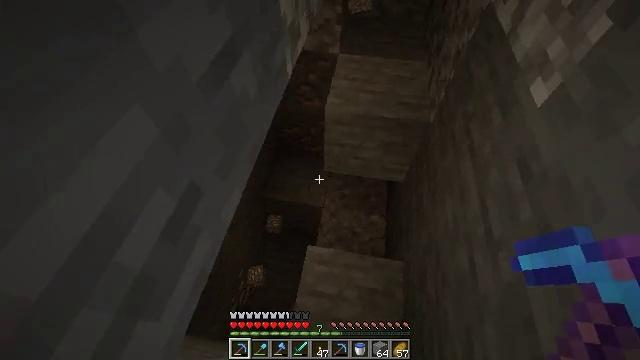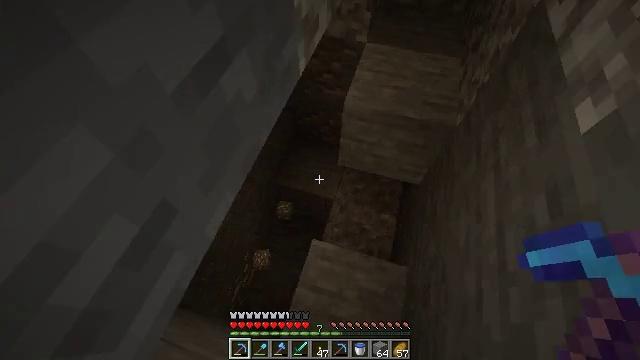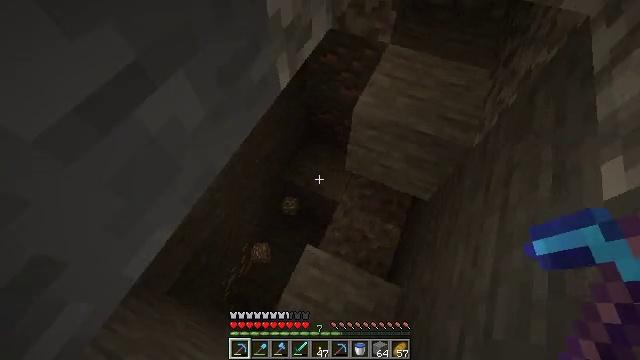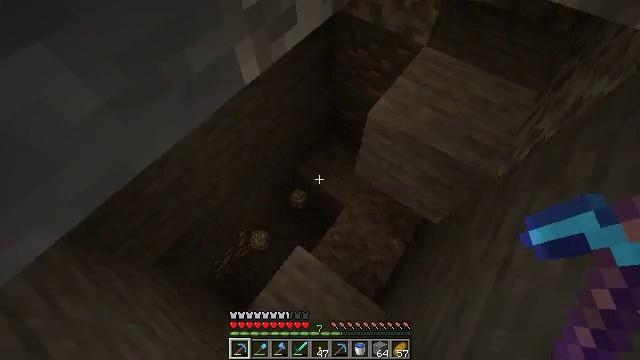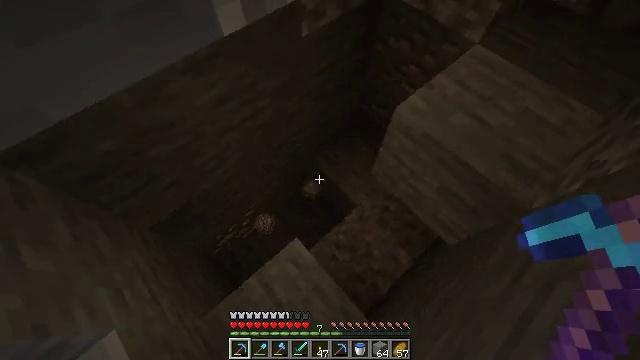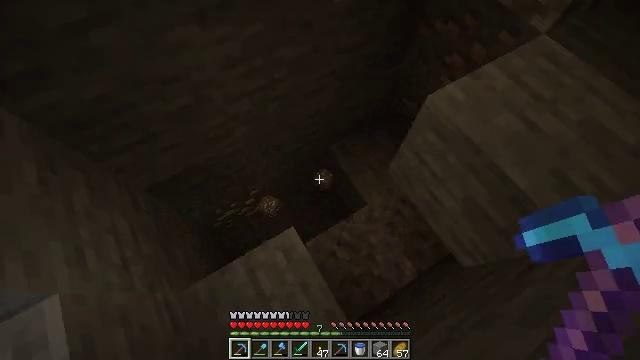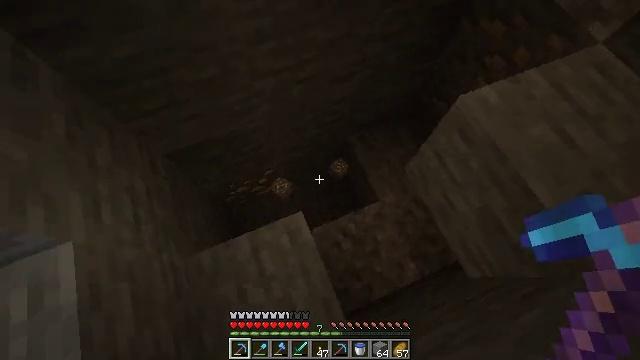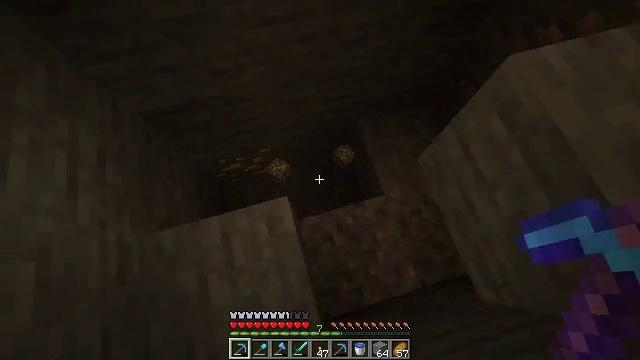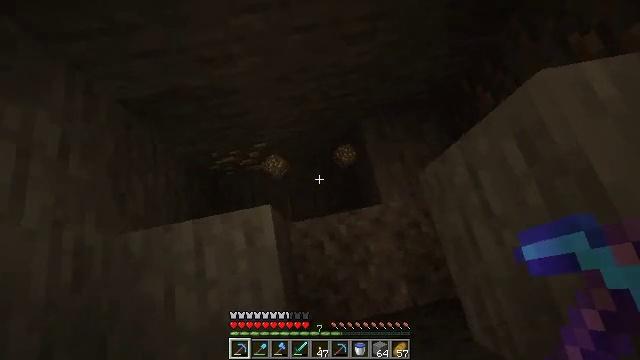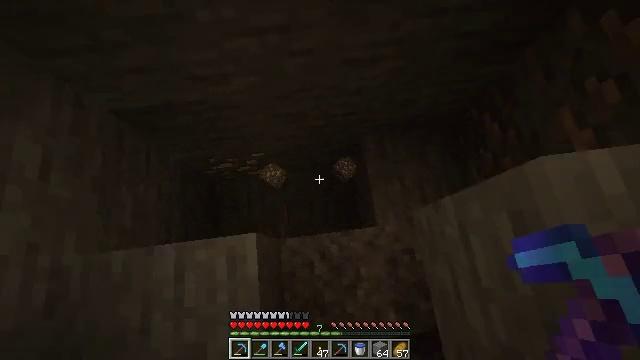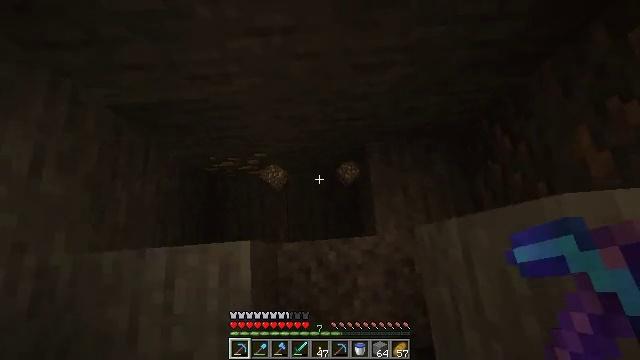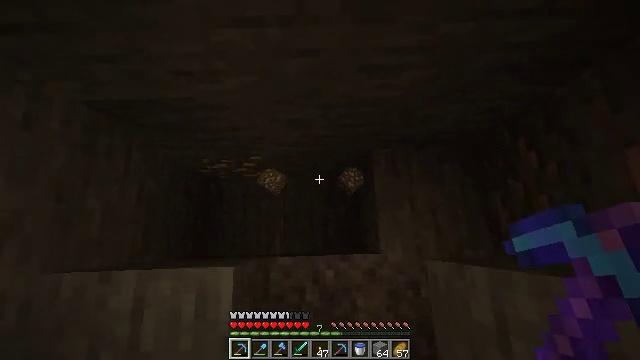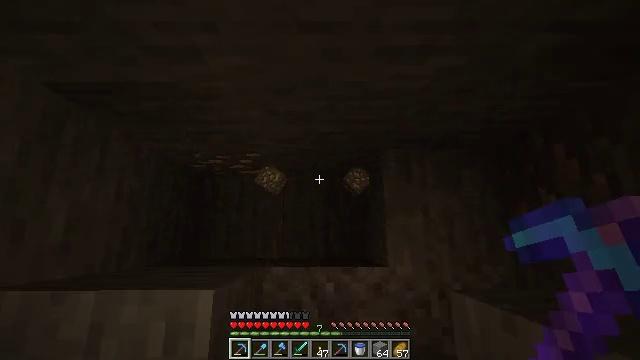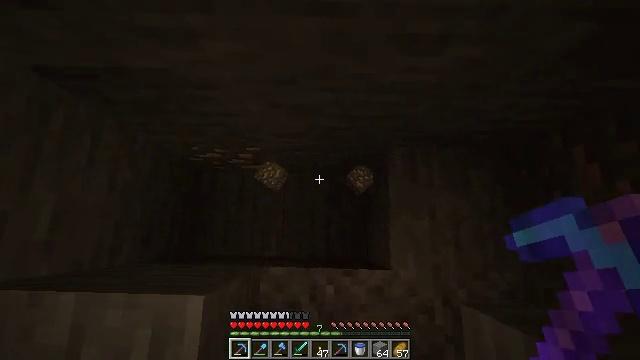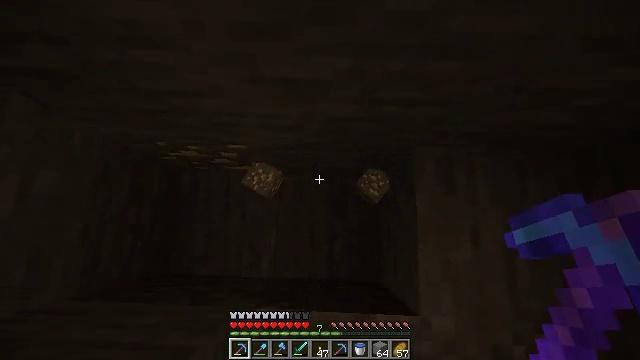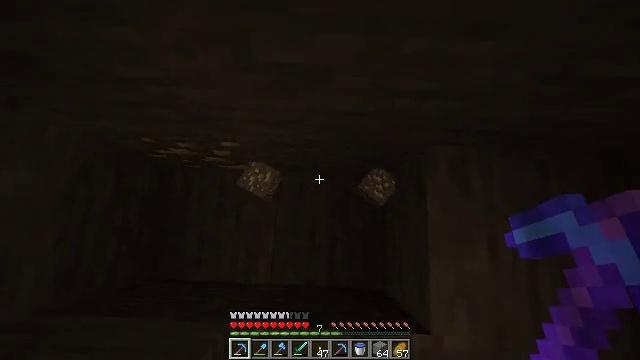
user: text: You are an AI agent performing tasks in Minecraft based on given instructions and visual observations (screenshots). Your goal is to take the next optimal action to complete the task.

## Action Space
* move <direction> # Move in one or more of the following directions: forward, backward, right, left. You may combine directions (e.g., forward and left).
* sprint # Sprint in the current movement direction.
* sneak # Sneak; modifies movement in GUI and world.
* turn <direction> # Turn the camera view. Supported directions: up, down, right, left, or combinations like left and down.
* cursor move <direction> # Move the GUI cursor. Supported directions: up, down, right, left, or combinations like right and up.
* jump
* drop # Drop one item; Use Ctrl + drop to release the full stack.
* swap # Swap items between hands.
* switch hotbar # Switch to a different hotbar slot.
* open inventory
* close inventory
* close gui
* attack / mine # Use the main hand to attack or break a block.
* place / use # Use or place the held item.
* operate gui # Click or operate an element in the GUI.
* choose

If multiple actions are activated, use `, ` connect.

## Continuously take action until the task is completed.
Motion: motion action
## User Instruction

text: Collect gold ore for smelting.
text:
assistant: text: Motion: move forward and move right, turn left and down
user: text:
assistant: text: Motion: move forward and move right, turn left and down
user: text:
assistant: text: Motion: move forward and move right, turn left and down
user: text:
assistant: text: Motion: move forward, turn left and down
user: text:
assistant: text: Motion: move forward, turn left and down
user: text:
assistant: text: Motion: move forward, turn left and down
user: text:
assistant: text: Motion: move forward, turn left and down
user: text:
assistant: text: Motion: move forward, turn left and down
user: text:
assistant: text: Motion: move forward, turn left and down
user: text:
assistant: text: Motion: move forward, turn left
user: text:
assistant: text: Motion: move forward and move left, turn left
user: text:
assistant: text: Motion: move forward and move left, turn left and down
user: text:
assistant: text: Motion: move forward and move left, turn left
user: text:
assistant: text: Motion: move forward
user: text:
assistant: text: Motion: move forward
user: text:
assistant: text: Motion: move forward, turn left and down
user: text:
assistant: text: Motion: move forward, turn left and down
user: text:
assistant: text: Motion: move forward, turn left
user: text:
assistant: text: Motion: move forward, turn left and up
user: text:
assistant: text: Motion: turn left and up
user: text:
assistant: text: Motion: turn left and up
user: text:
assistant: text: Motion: turn left and up
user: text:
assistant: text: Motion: turn left and up
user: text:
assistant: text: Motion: turn left and up
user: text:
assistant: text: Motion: turn up
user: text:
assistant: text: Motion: turn up
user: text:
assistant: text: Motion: no_op
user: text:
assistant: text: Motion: no_op
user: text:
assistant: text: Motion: no_op
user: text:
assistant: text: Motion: no_op